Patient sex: M
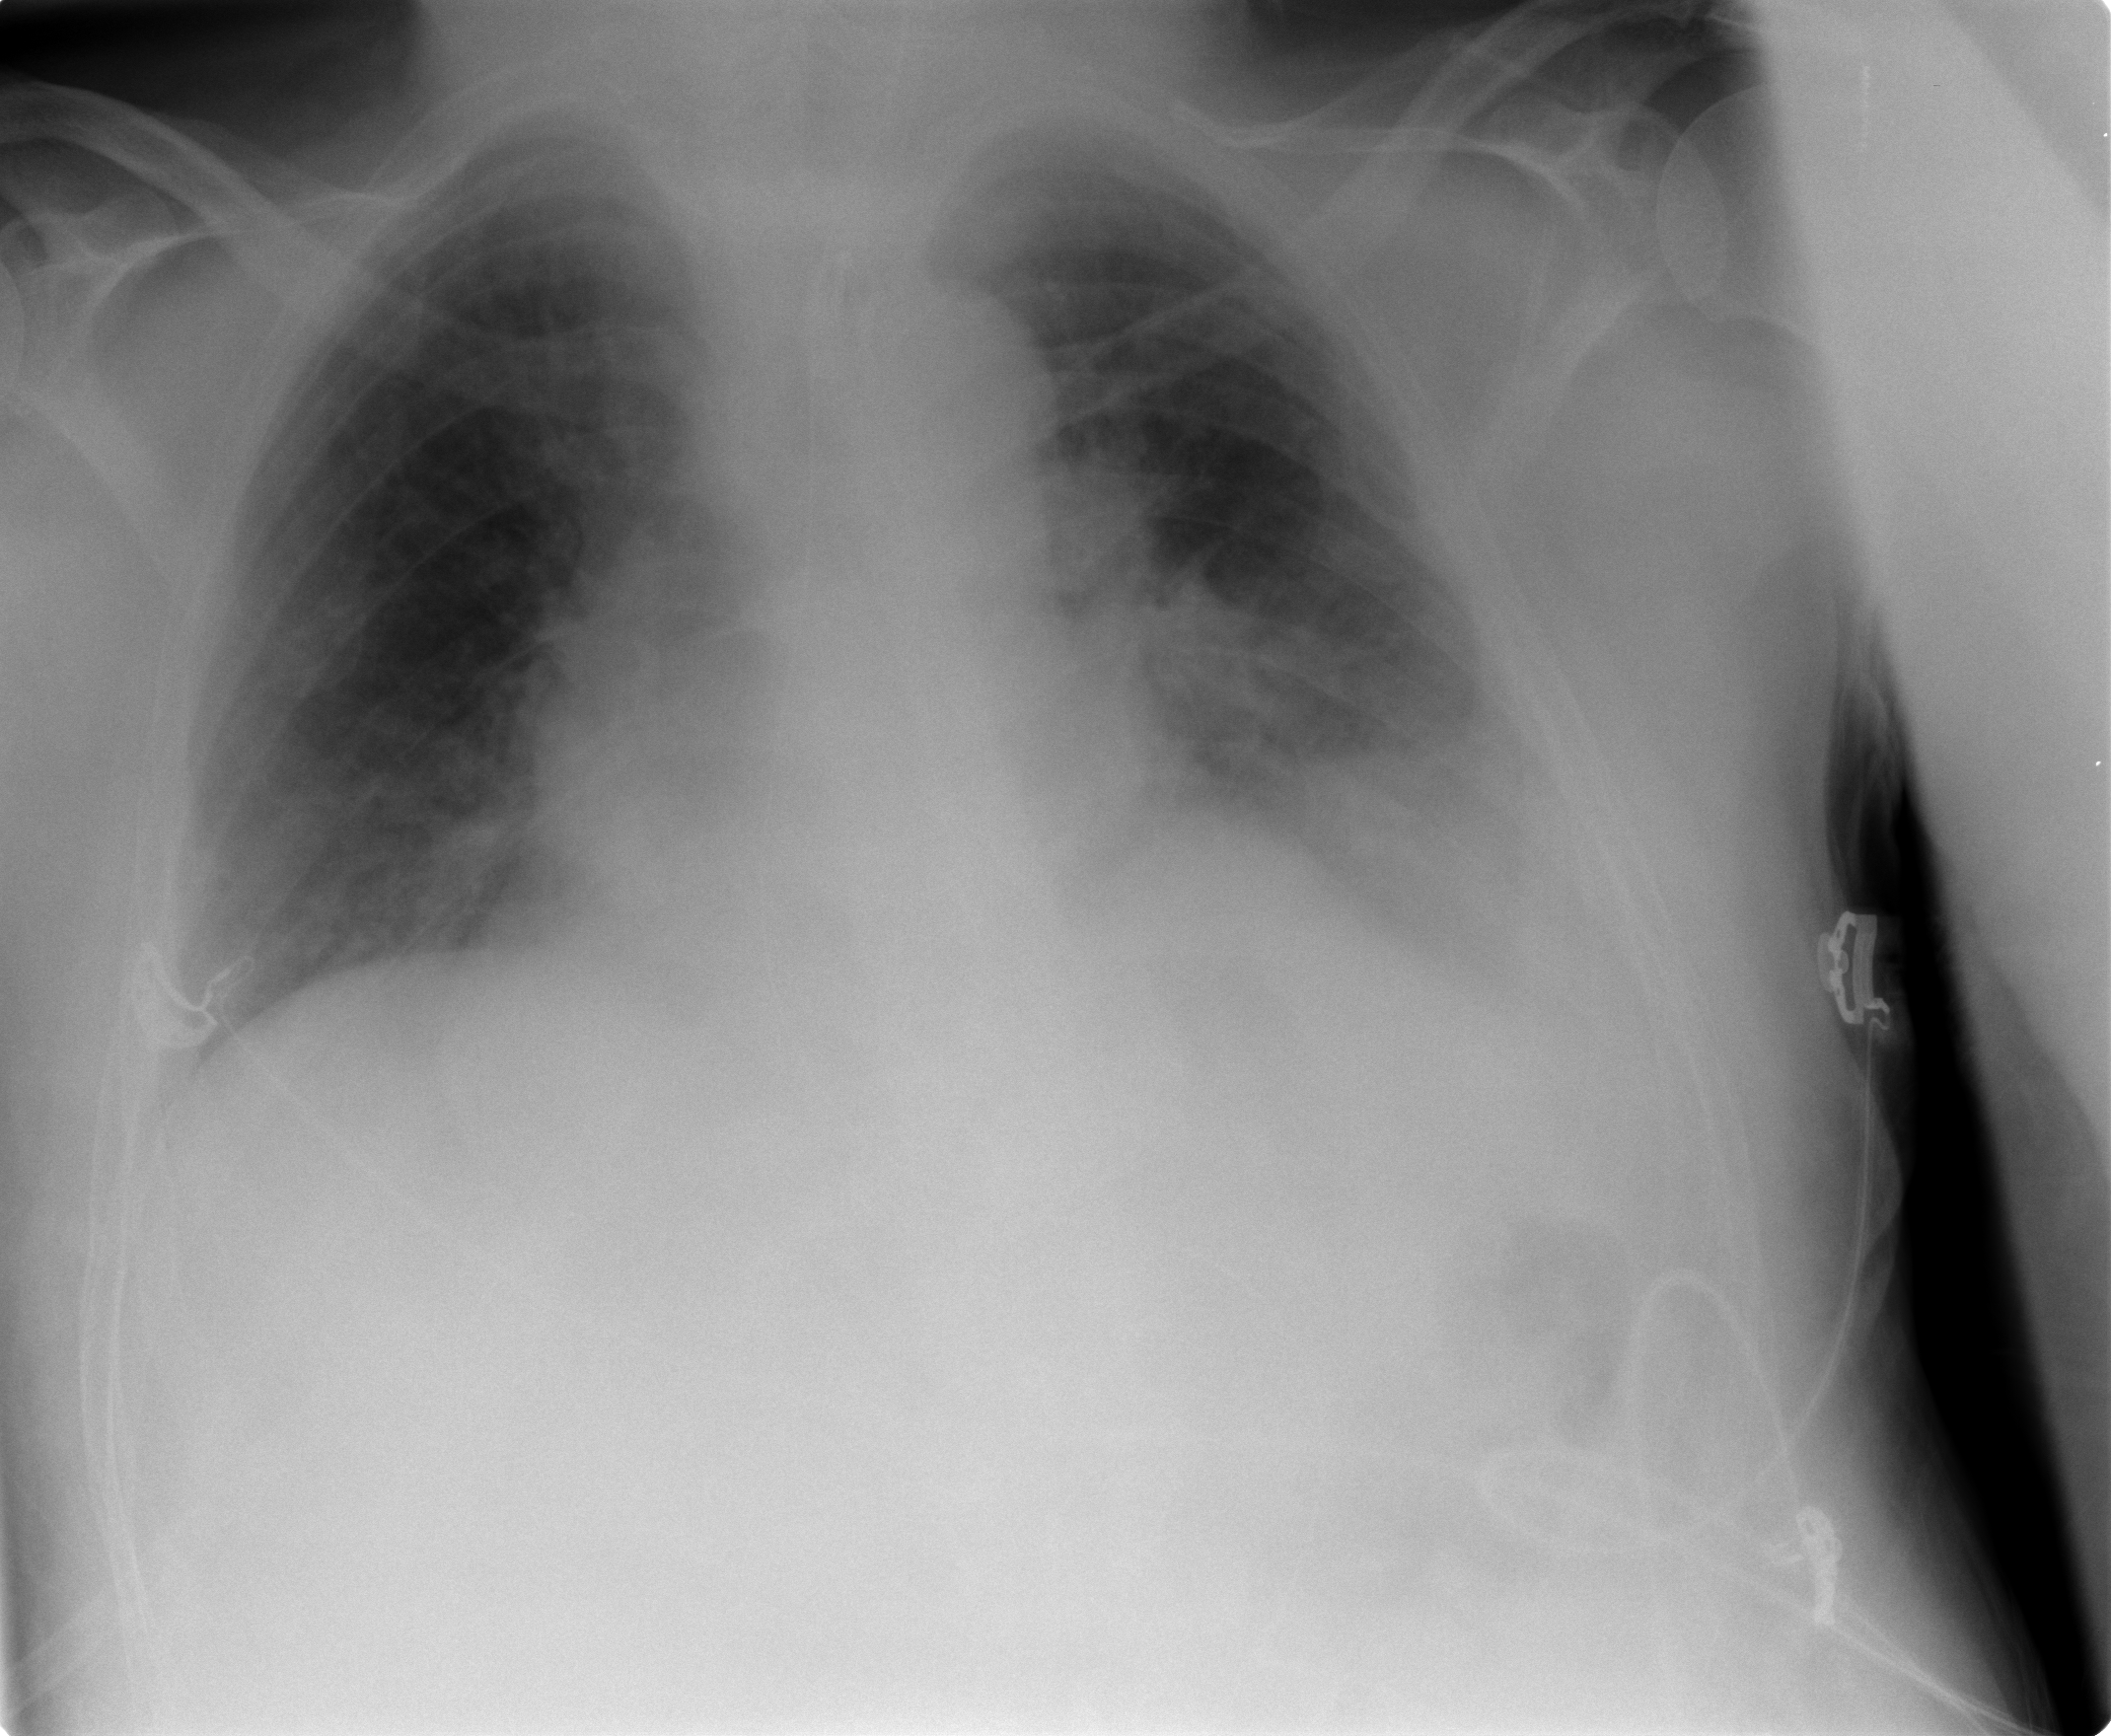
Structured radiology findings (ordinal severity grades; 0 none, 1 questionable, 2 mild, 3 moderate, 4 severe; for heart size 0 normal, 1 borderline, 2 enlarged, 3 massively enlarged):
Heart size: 2
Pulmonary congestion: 2
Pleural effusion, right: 0
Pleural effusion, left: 2
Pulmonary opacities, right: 2
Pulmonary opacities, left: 2
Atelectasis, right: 0
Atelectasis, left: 2